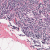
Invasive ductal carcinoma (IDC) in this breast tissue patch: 0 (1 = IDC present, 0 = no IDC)